【题型】解答题　【知识点】平面几何　【难度】medium
已知 \( \triangle ABC \) 中，\( AB=2 \)，\( AC=1 \)，\( \angle BAC=120^\circ \)，\( AD \) 为角平分线，\( D \) 在线段 \( BC \) 上.

(1) 求 \( AD \) 的长度；

(2) 过点 \( D \) 作直线交 \( AB \)、\( AC \) 于不同点 \( E \)、\( F \)，且 \( \overrightarrow{AE}=x\cdot\overrightarrow{AB} \)，\( \overrightarrow{AF}=y\cdot\overrightarrow{AC} \)，求证：\( \frac{1}{x}+\frac{2}{y}=3 \).
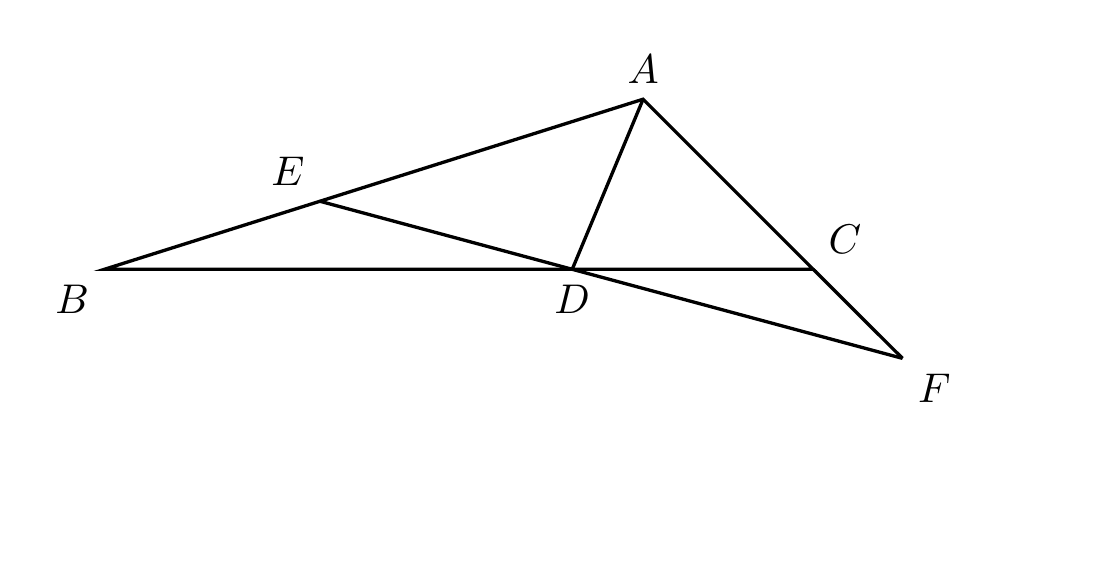
【解答】
【答案】(1) \( \frac{2}{3} \)；(2) 证明见解析.

【解析】(1) 根据 \( AD \) 为角平分线可求 \( \frac{BD}{BC} \)，再应用向量的加法法则在几何图形上的应用可得\( \overrightarrow{AD}=\frac{1}{3}\overrightarrow{AB}+\frac{2}{3}\overrightarrow{AC} \)，进而可得\( |\overrightarrow{AD}| \)，即得 \( AD \) 的长度；(2) 由(1)中的结论，将\( \overrightarrow{AE}=x\cdot\overrightarrow{AB} \)，\( \overrightarrow{AF}=y\cdot\overrightarrow{AC} \) 代入，结合向量三点共线定理即可证 \( \frac{1}{x}+\frac{2}{y}=3 \).

根据角平分线性质：\( \frac{BD}{DC}=\frac{AB}{AC}=\frac{2}{1} \)，

\( \therefore \frac{BD}{BC}=\frac{2}{3} \)，

\( \therefore \overrightarrow{AD}=\overrightarrow{AB}+\overrightarrow{BD}=\overrightarrow{AB}+\frac{2}{3}\overrightarrow{BC}=\overrightarrow{AB}+\frac{2}{3}(\overrightarrow{AC}-
\overrightarrow{AB})=\frac{1}{3}\overrightarrow{AB}+\frac{2}{3}\overrightarrow{AC} \)，

\( \therefore \overrightarrow{AD}^2=\frac{1}{9}\overrightarrow{AB}^2+\frac{4}
{9}\overrightarrow{AB}\cdot\overrightarrow{AC}+\frac{4}{9}\overrightarrow{AC}^2=\frac{4}{9}-\frac{4}{9}+\frac{4}{9}=\frac{4}{9} \)，

\( \therefore |\overrightarrow{AD}|=\frac{2}{3} \)，即 \( AD=\frac{2}{3} \).

(2) 由(1)知 \( \overrightarrow{AD}=\frac{1}{3}\overrightarrow{AB}+\frac{2}
{3}\overrightarrow{AC}=\frac{1}{3x}\overrightarrow{AE}+\frac{2}{3y}\overrightarrow{AF} \)，

\( \because E \)、\( D \)、\( F \) 三点共线，由向量三点共线定理，

\( \therefore \frac{1}{3x}+\frac{2}{3y}=1 \)，

\( \therefore \frac{1}{x}+\frac{2}{y}=3 \)，得证.

【点睛】本题考查了利用向量求线段长度，及三点共线定理的应用。根据角平分线的性质及向量加法法则的几何应用得到向量间的等量关系，进而求目标向量的模，即线段的长度；由向量三点共线定理 \( \overrightarrow{OA}=\lambda\overrightarrow{OB}+\mu\overrightarrow{OC} \) 且 \( \lambda+\mu=1 \) 与 \( A \)、\( B \)、\( C \) 三点共线互为充要条件证明等式成立